Current action and preconditions to check: trajectory_clear

Your task: For each precondition in the list above, predict whether it will hold at this action.

Consider the current scene as observed from the mobile robot's camera, and analyze the predicted future states of all dynamic agents (e.g., people, animals, vehicles, or any moving entities) within the NEXT SECOND.

IMPORTANT: Only answer "very likely" if you are absolutely certain—based on strong, clear evidence—that a dynamic agent will violate the precondition in the predicted future state. Do NOT answer "very likely" for unlikely, ambiguous, or low-probability risks.

Ask yourself for each precondition: Is there a high probability, with clear and convincing evidence, that the predicted future states of any dynamic agent will interfere with the predicted future state of the currently executing action within the NEXT SECOND, causing that precondition to fail?

Assess the risk level based on these predictions. Use "likely" or "very likely" if motions create a clear risk of interference.

Use "neutral" or "improbable" if agents are nearby but their predicted paths are clearly diverging or non-conflicting.

Failure Risk Categories: "very improbable", "improbable", "neutral", "likely", "very likely"

Answer Format: Output ONLY the probability_of_failure value from these categories: "very improbable", "improbable", "neutral", "likely", "very likely"

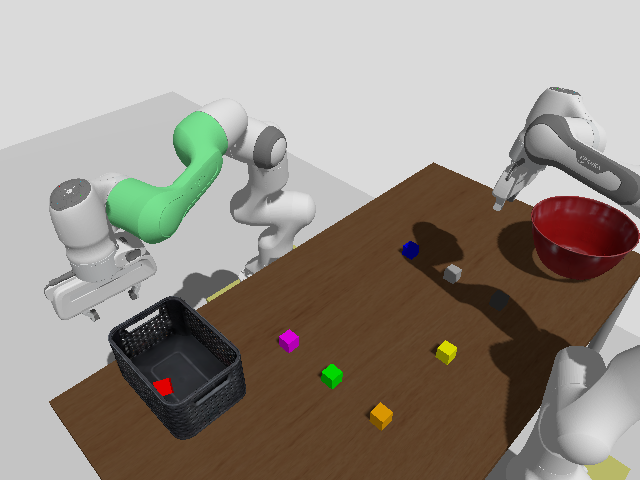

Answer: very improbable